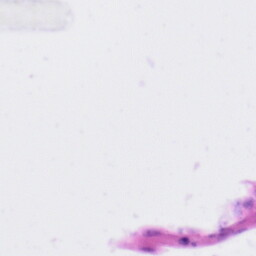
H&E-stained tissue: Tonsil